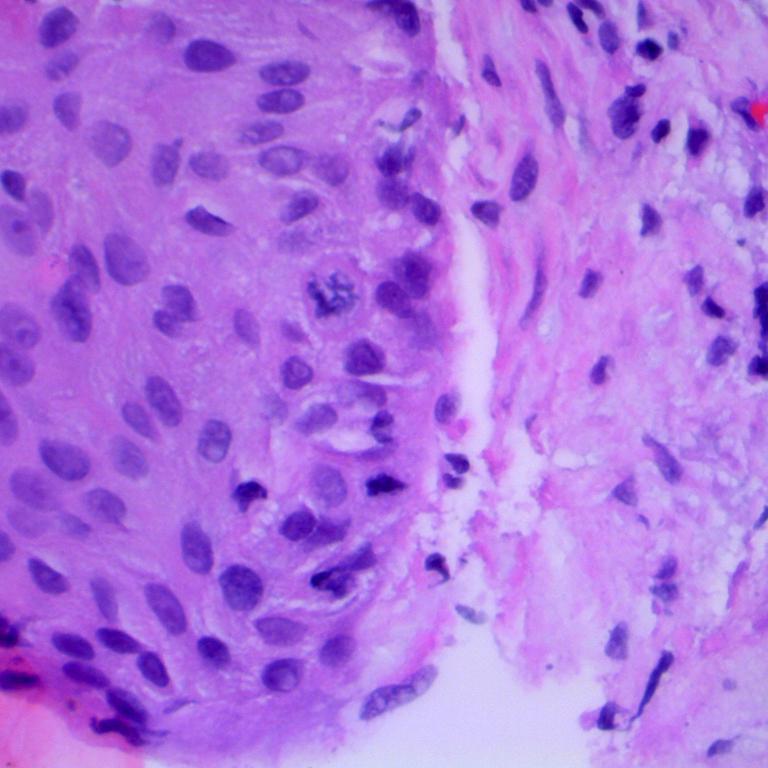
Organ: lung
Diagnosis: squamous carcinomas